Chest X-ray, AP view. Patient: 40 years old, sex M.
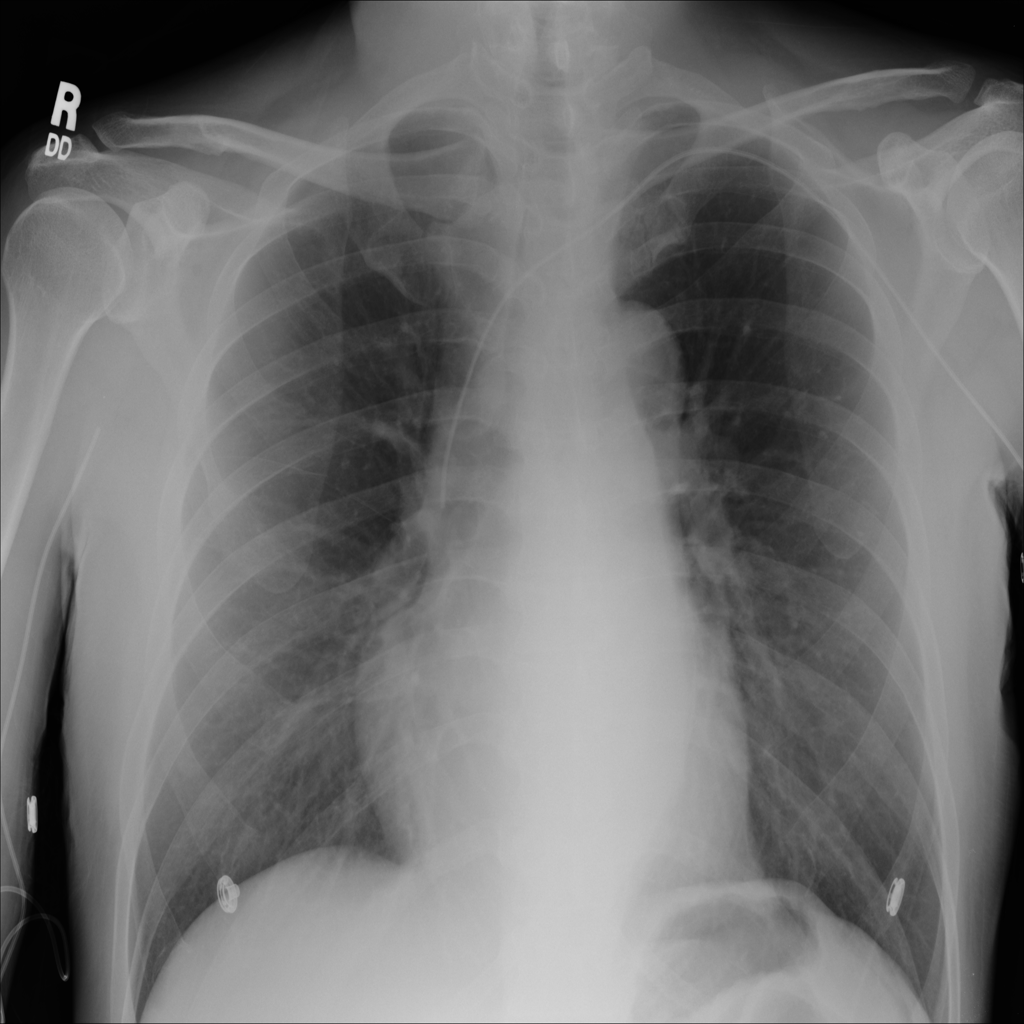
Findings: No Finding